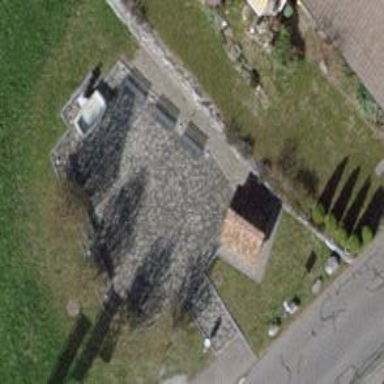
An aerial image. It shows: Chapel building.